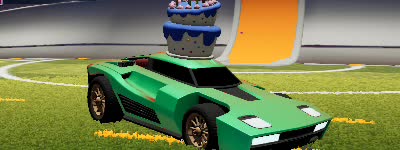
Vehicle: breakout